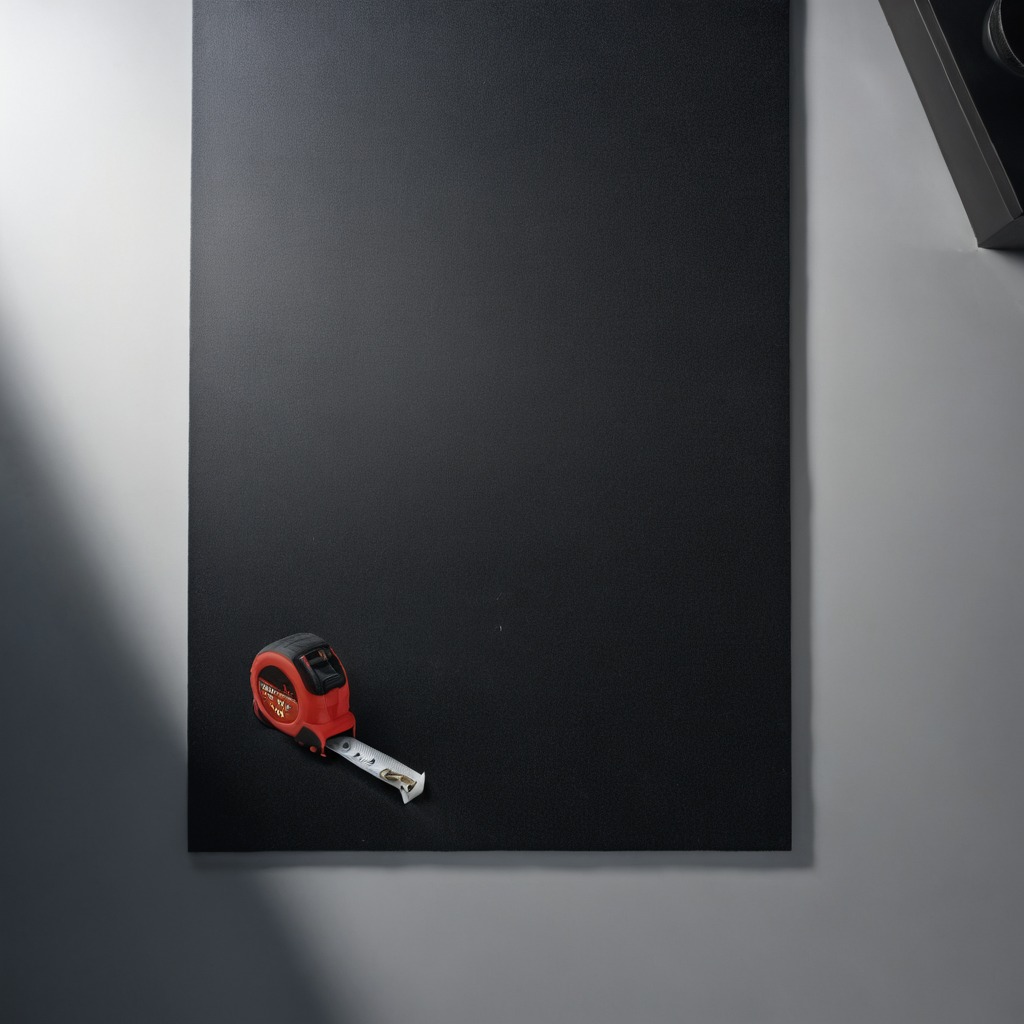
A measuring tape lying on a clean granite tabletop covered with a black rubber mat inside a workshop under bright overhead lighting crisp shadows high clarity worn but beneath the mat